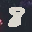
Label: 8